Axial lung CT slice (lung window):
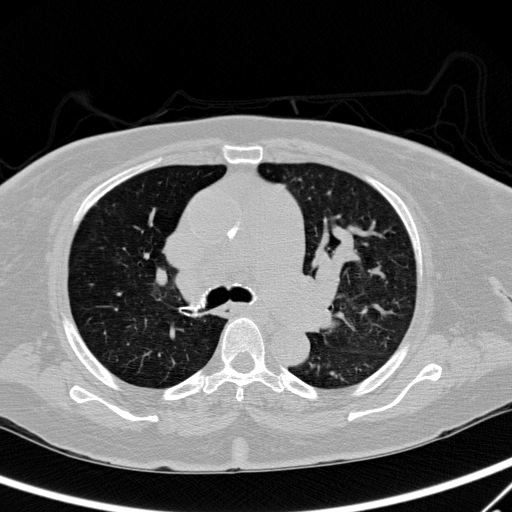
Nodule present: no